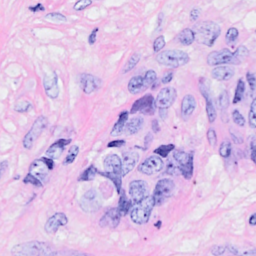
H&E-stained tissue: Breast